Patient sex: M
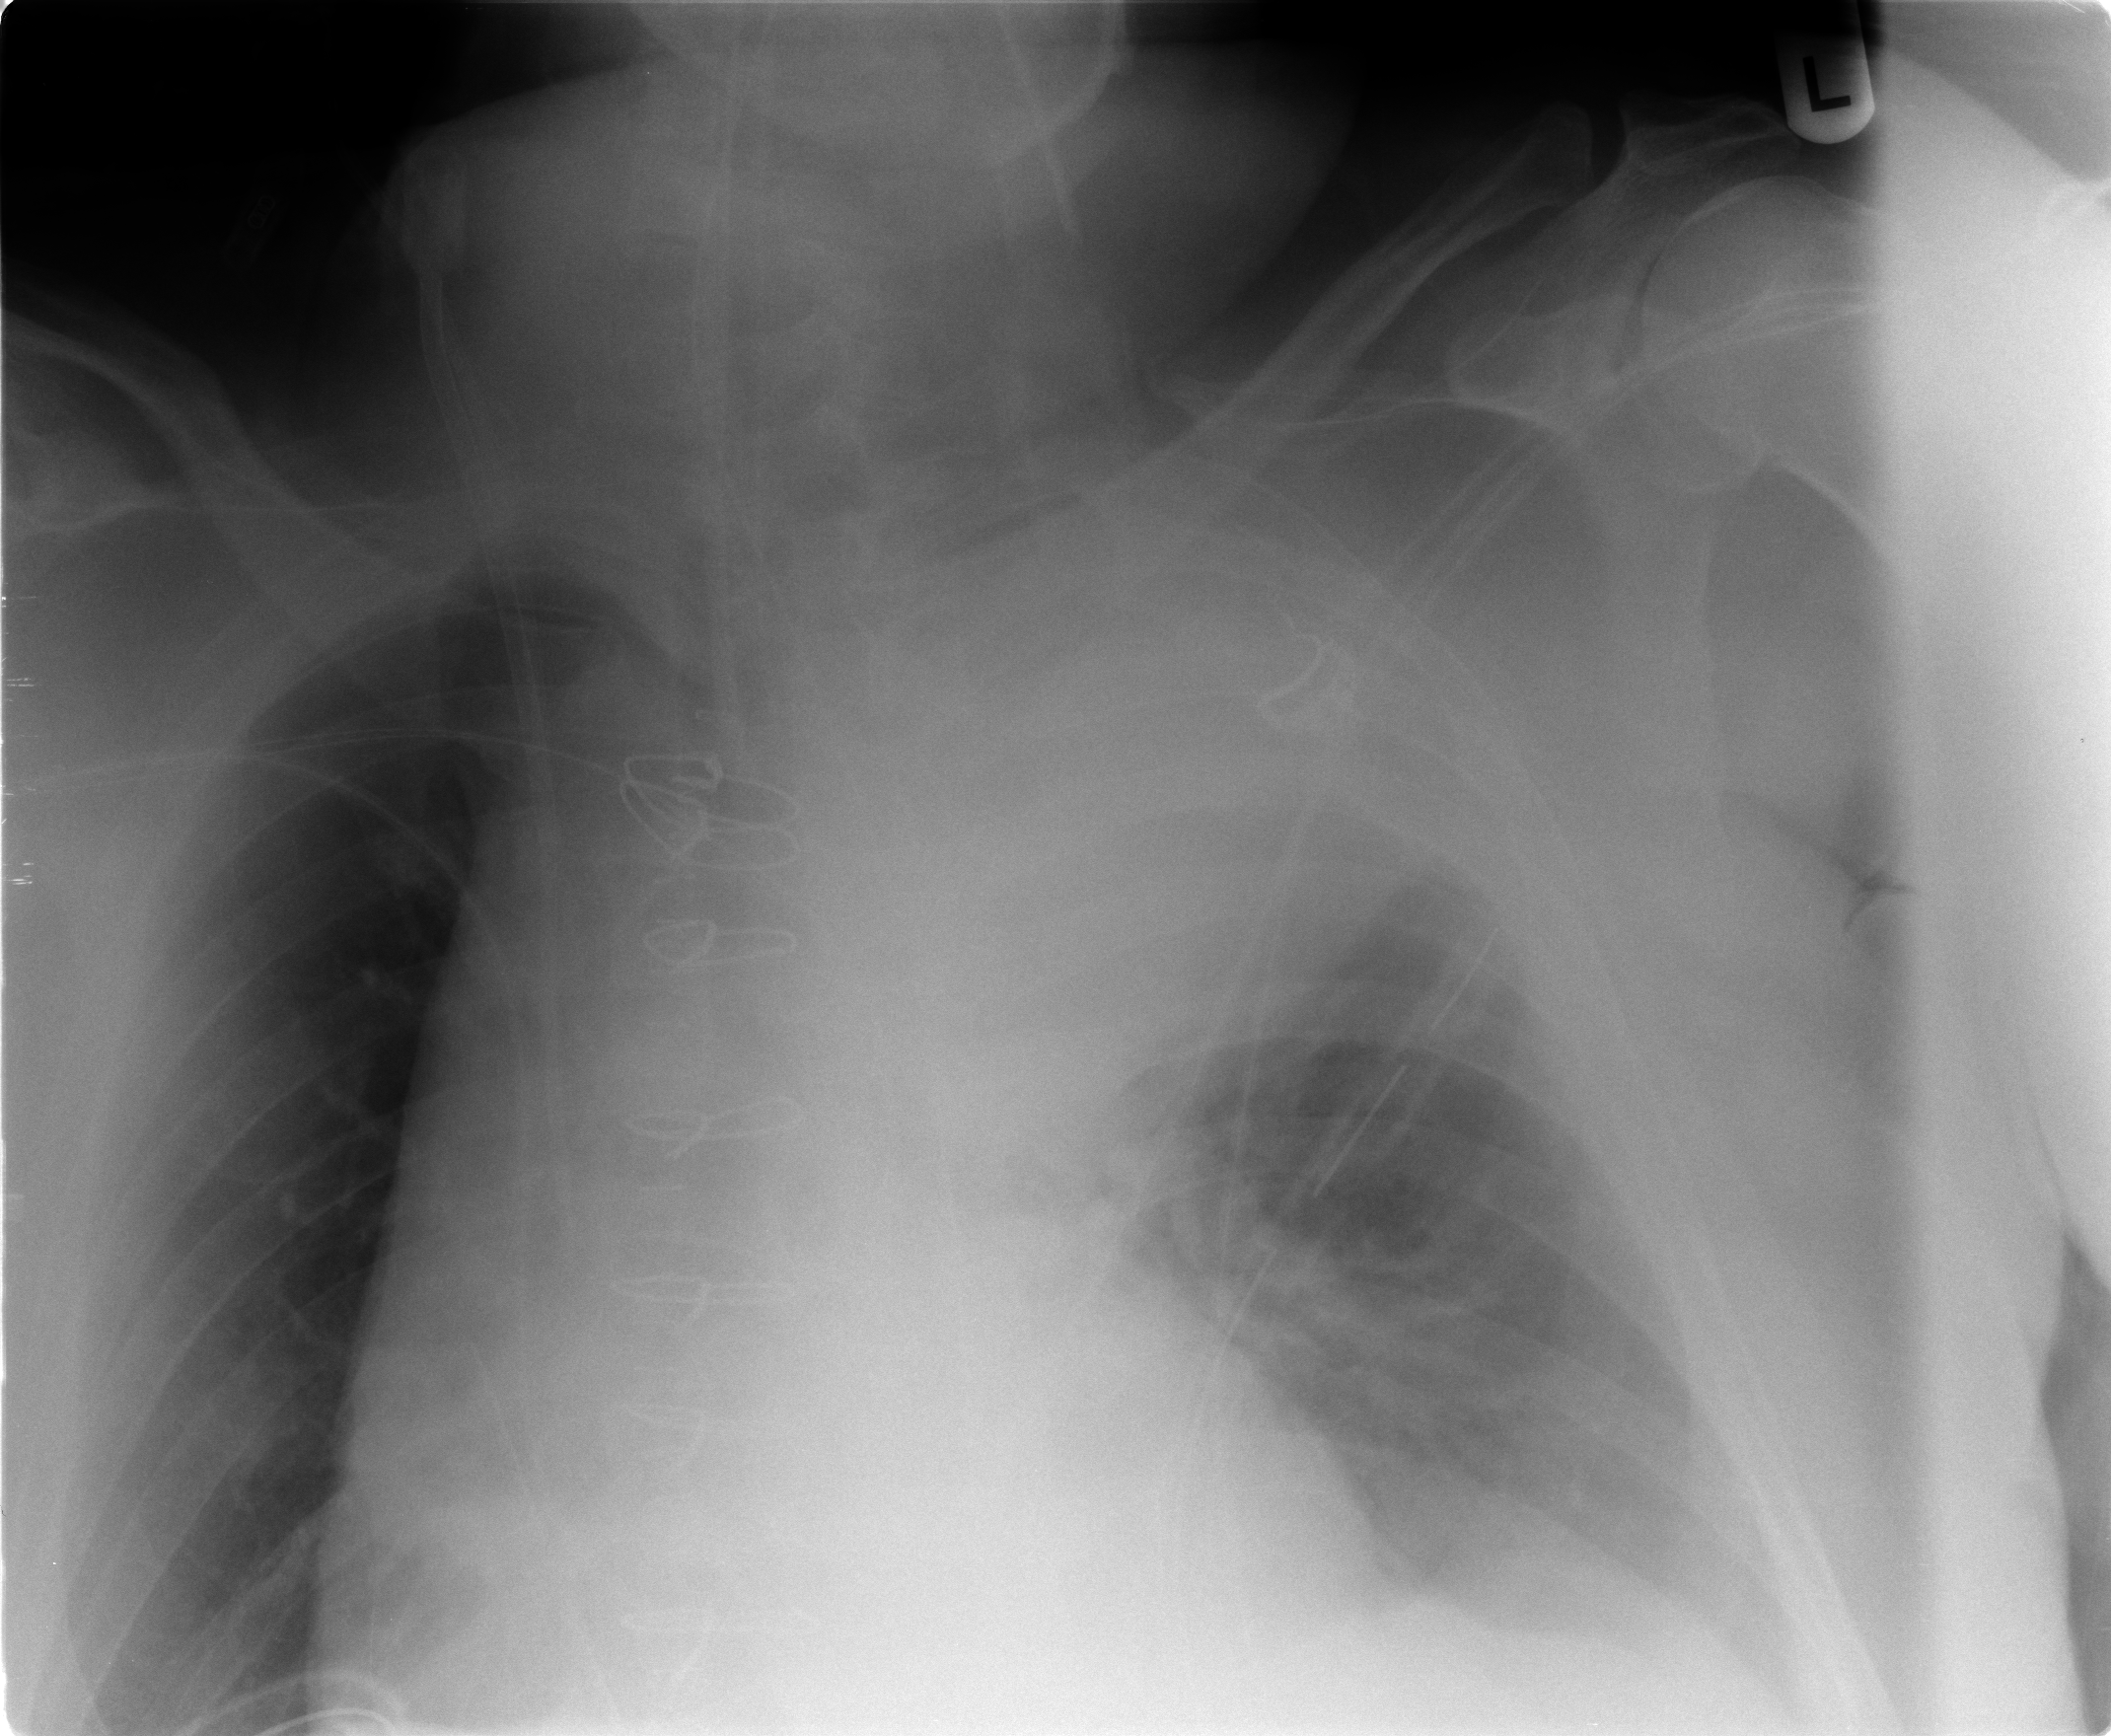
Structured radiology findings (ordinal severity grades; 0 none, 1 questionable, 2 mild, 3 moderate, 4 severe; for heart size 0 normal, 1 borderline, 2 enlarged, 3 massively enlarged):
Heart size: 3
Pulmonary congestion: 1
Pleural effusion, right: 0
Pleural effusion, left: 4
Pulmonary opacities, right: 0
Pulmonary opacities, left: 0
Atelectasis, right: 0
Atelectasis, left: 4